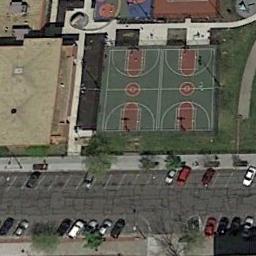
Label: basketball_court